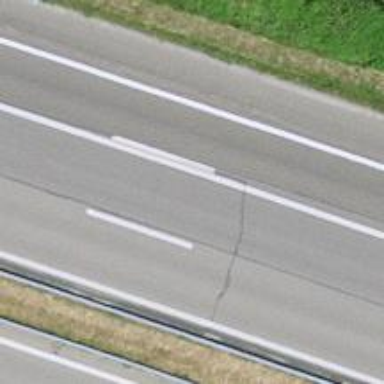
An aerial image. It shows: Asphalt motorway.